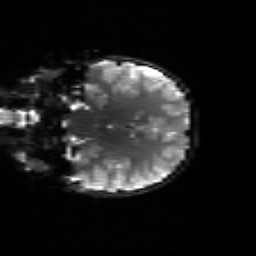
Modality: sbref
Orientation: coronal
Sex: male
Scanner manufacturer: siemens
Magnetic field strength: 3 T
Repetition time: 5 s
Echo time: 0.071 s